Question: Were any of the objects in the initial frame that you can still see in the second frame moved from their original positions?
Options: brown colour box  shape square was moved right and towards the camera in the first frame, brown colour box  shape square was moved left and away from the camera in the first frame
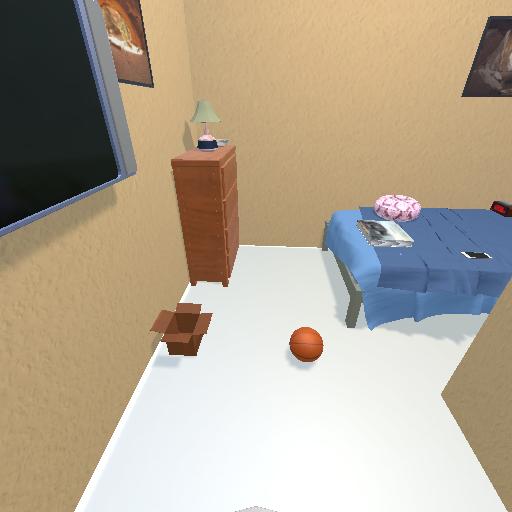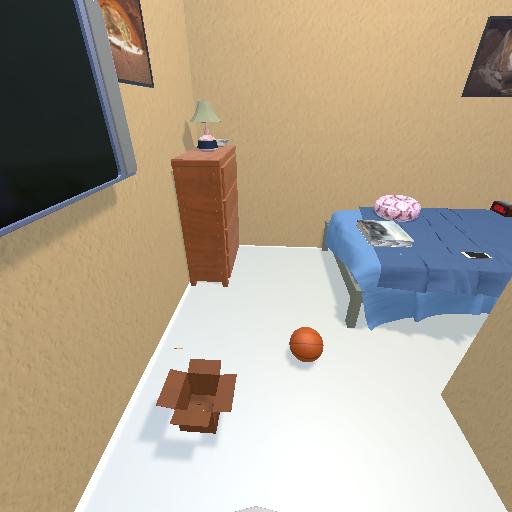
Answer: brown colour box  shape square was moved right and towards the camera in the first frame